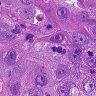
Metastatic tissue present: yes